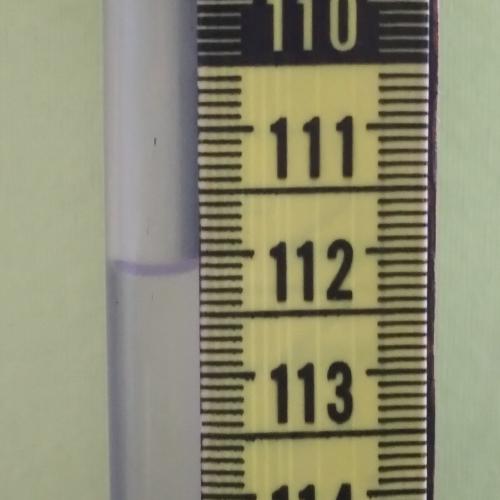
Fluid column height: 112.1 cm